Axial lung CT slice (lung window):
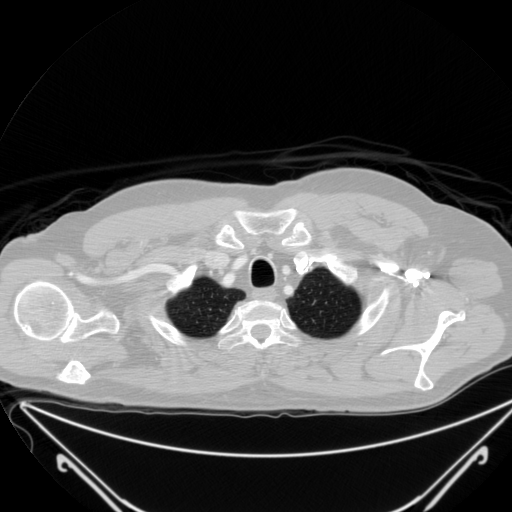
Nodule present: no